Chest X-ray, AP view. Patient: 50 years old, sex M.
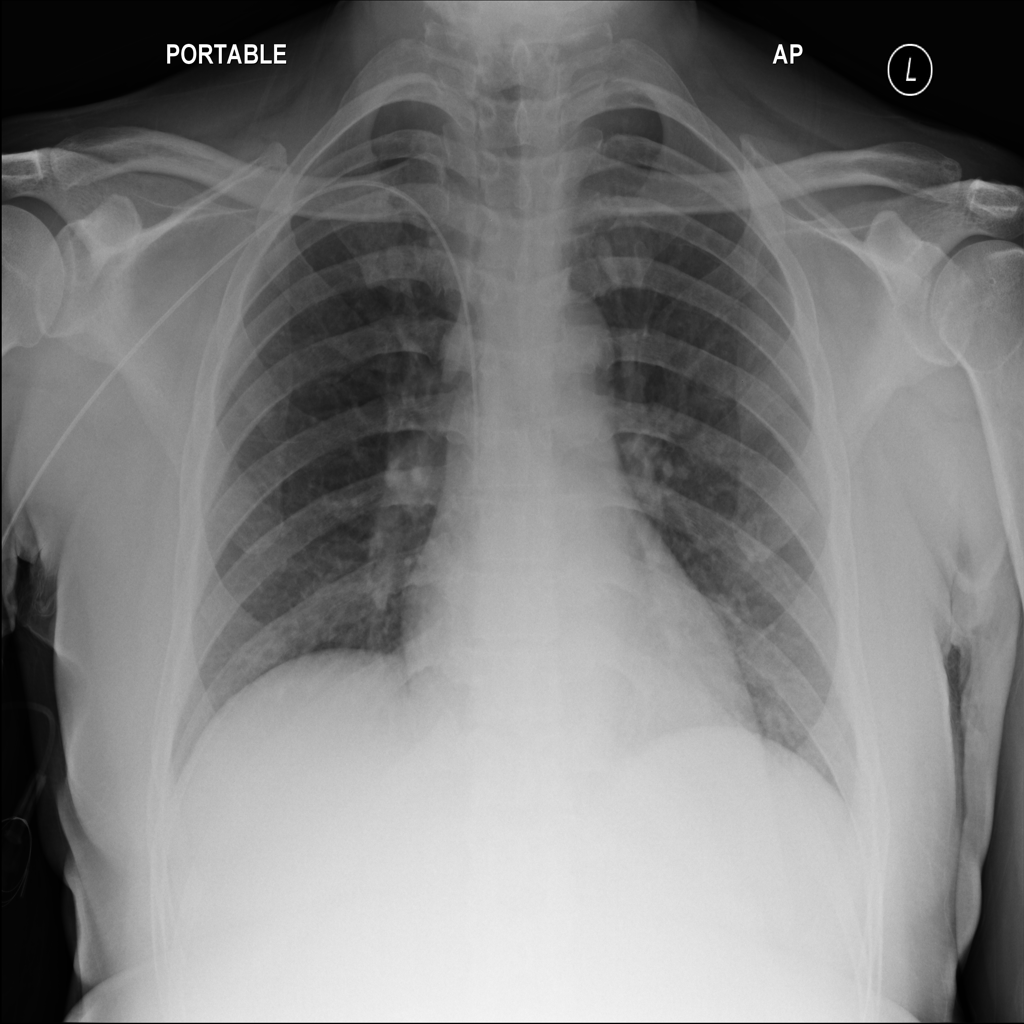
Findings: No Finding